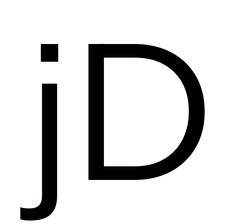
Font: InstrumentSans_Regular